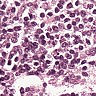
Metastatic tissue present: no